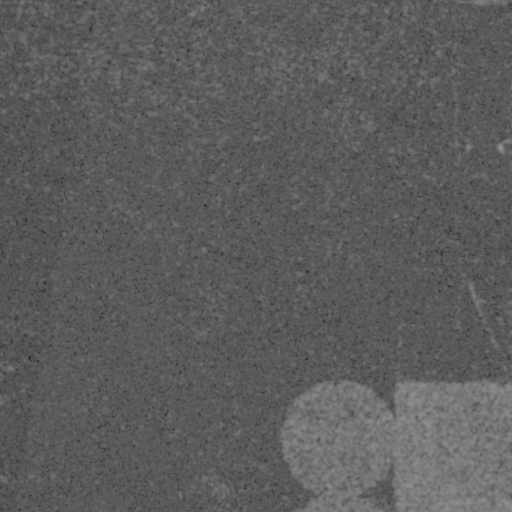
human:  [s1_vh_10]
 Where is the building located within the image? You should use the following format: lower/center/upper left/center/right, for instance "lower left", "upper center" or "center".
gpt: The building is located in the upper right of the image.
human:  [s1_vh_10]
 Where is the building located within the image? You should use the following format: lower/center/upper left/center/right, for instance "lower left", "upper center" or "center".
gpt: The building is located in the upper right of the image.
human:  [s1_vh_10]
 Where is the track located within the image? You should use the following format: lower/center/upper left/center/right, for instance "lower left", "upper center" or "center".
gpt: There is no track in the image.

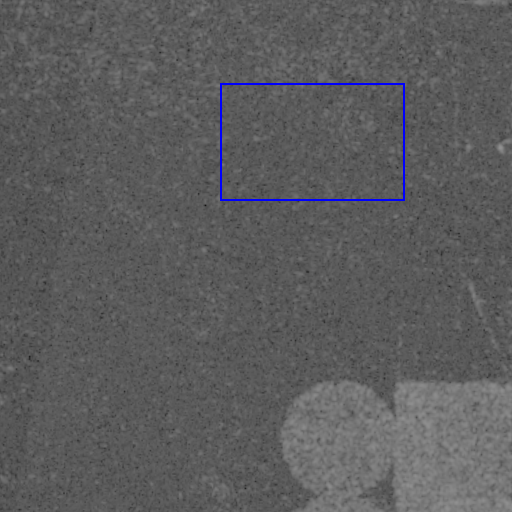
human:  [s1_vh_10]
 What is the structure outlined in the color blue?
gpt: There is no blue outline.
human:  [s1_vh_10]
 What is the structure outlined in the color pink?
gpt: There is no structure outlined in pink.